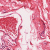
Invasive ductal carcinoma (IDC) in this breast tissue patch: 0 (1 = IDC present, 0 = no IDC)